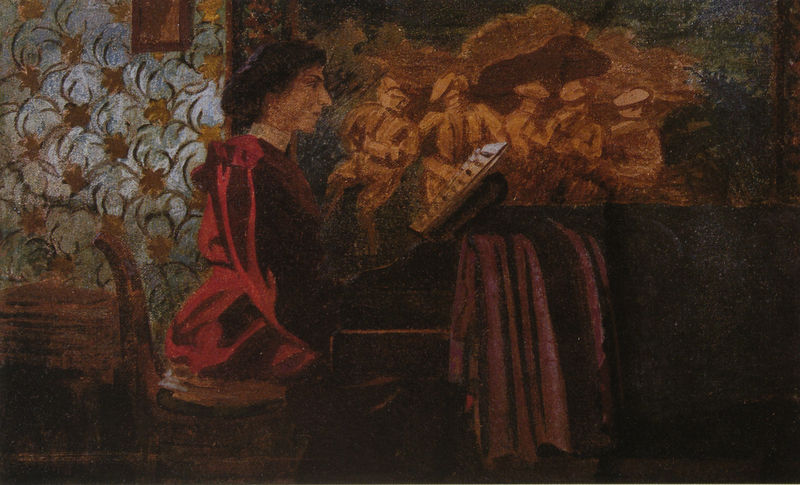
Titel: Am Klavier
Künstler: Félix Vallotton
Standort: Albi
Institution: Musée Toulouse-Lautrec
Schlagwörter: baum, blau, blätter, dunkel, flügel, gemälde, mann, schatten, weiß, bäume, grün, impressionismus, komposition, menschen, sitzen, ausschnitt, bar, blumen, braun, bunt, frau, frisur, grau, haar, hintergrund, holz, hut, hüte, kleid, kreide, licht, männer, nase, orange, profil, raum, rücken, schwarz, stuhl, szene, zimmer, blick, blüten, dame, gürtel, rot, tuch, malerei, muster, ornament, mützen, wand, falten, gesicht, kragen, lang, mensch, rahmen, samt, bild, bildnis, fünf, innenraum, möbel, portrait, porträt, tischtuch, vorhang, öl, dunkelheit, gewand, gold, haare, interieur, sitzend, stoff, decke, personen, blatt, musik, musiker, renaissance, genre, ranken, taille, bilder, kommode, sitz, haltung, noten, notenständer, üben, violett, hocker, figuren, krieg, kissen, salon, steif, tapete, spielen, wandteppich, zopf, ernst, streng, aufrecht, bemälde, dekor, dunkelrot, einheit, faltig, figurativ, floral, gemaälde, gerade, griesaille, klavier, klavierspieler, klavir, lesen, menuett, musikinstrument, musikzimmer, musizieren, notenblatt, notenblätter, notenheft, ornamente, pianist, pianisten, pianistin, piano, samu, seitenansicht, sitzt, spielerin, starr, stuhllehne, thomas, tusch, verzierung, wandgemälde, wandmalerei, woken, schwarze haare, truhe, buch, blumenmuster, kiste, tasten, biedermeier, jüngling, musikerin, drau, medici, partitur, note, notenbuch, klaviatur, wannd, 1900, 1800, 5 personen, seitensicht, italiene, +mensch, musi8k